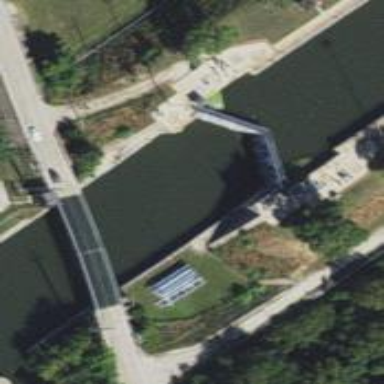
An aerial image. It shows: Lock gate along waterway.